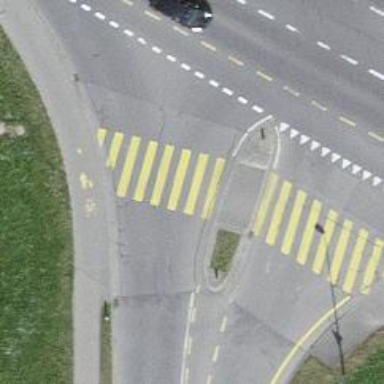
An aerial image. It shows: Traffic island located on footway.